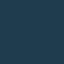
Land use / land cover: SeaLake